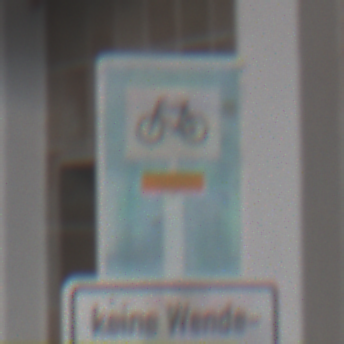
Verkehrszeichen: SackgasseRadverkehrDurchlaessig
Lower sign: HinweisGeaenderteVorfahrtVerkehrsfuehrungVerkehrsregelung3
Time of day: MorningAfternoon
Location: Roofed (Urban)
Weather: PartlyCloudy
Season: NotSpecified
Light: Natural